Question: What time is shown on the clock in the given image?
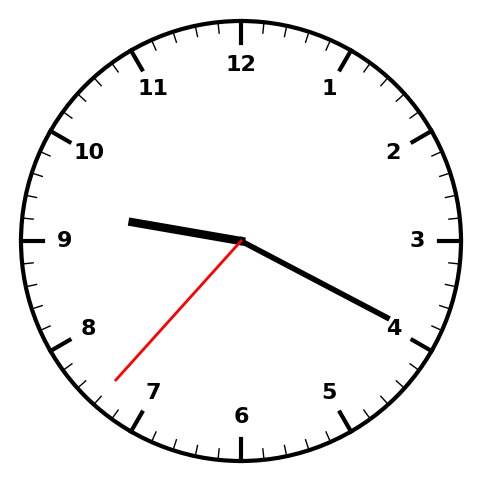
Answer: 09:19:37